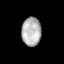
Tissue: lung
Cell type: Fibroblasts
Senescence score: 0.5655
Nuclear area (px): 552
Mean DAPI intensity: 176.951